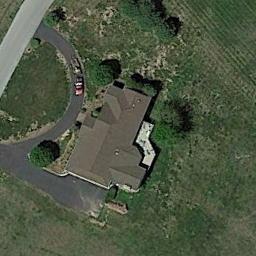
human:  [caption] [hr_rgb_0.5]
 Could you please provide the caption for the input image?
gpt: The sparse residential is on the grass next to some trees and a road .

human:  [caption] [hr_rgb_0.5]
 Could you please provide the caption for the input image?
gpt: A path leads to these two houses which are surrounded by lawn .

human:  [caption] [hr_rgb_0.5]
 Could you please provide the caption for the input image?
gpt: There are  several cars on the road next to the sparse residential .

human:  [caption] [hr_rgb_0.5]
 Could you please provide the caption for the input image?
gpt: In a sparse residential area there is a house and many green trees and a road .

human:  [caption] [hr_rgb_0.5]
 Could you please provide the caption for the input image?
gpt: A sparse residential area with a brown building on the green meadow .